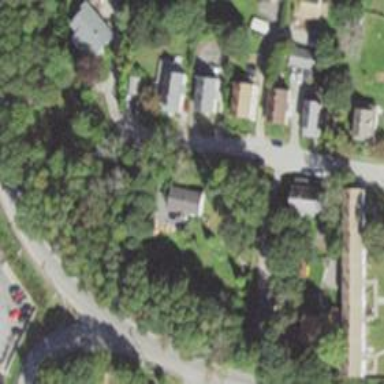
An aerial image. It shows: Residential driveway serving as service road.